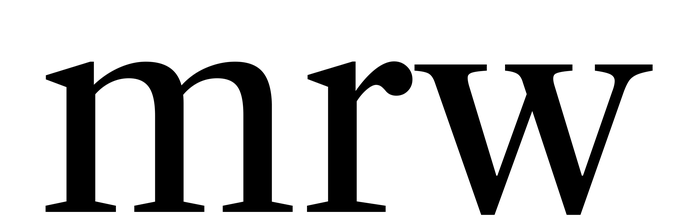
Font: LibreCaslonText_Regular